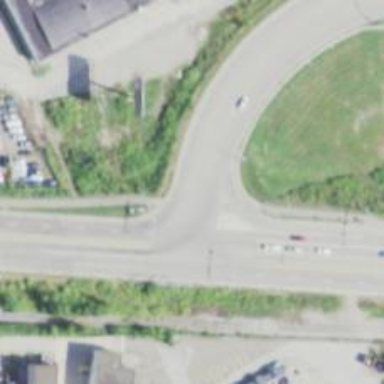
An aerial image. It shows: Asphalt trunk link road.